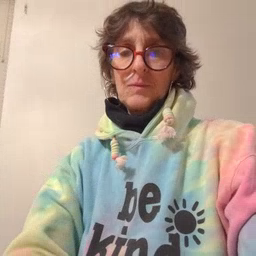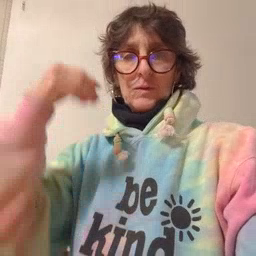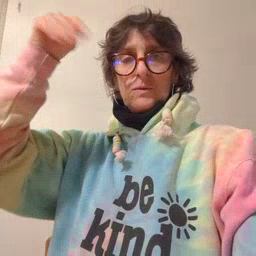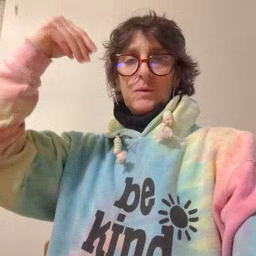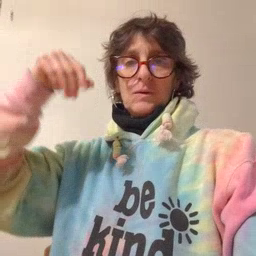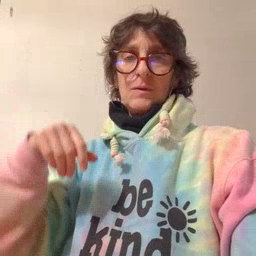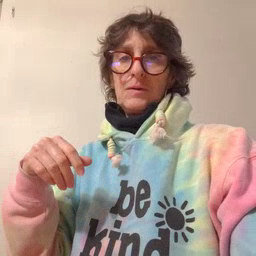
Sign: store